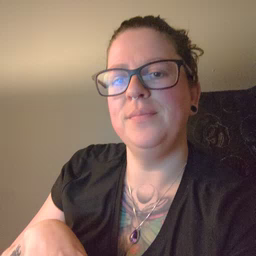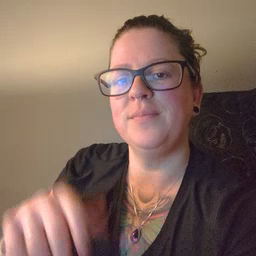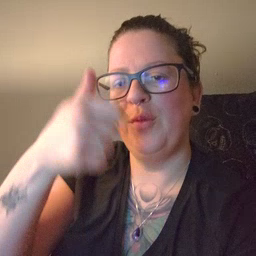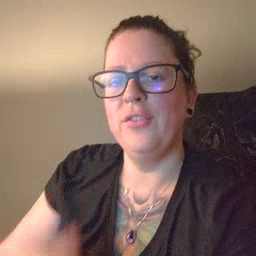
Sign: brother